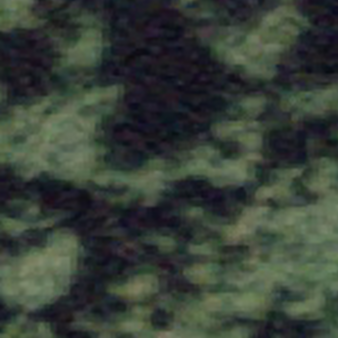
Label: other